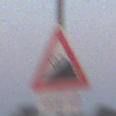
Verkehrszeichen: Steigung10
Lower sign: LaengeEinerStrecke5
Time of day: SunriseSunset
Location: Outdoor (Nature)
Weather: Clear
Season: NotSpecified
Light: Natural